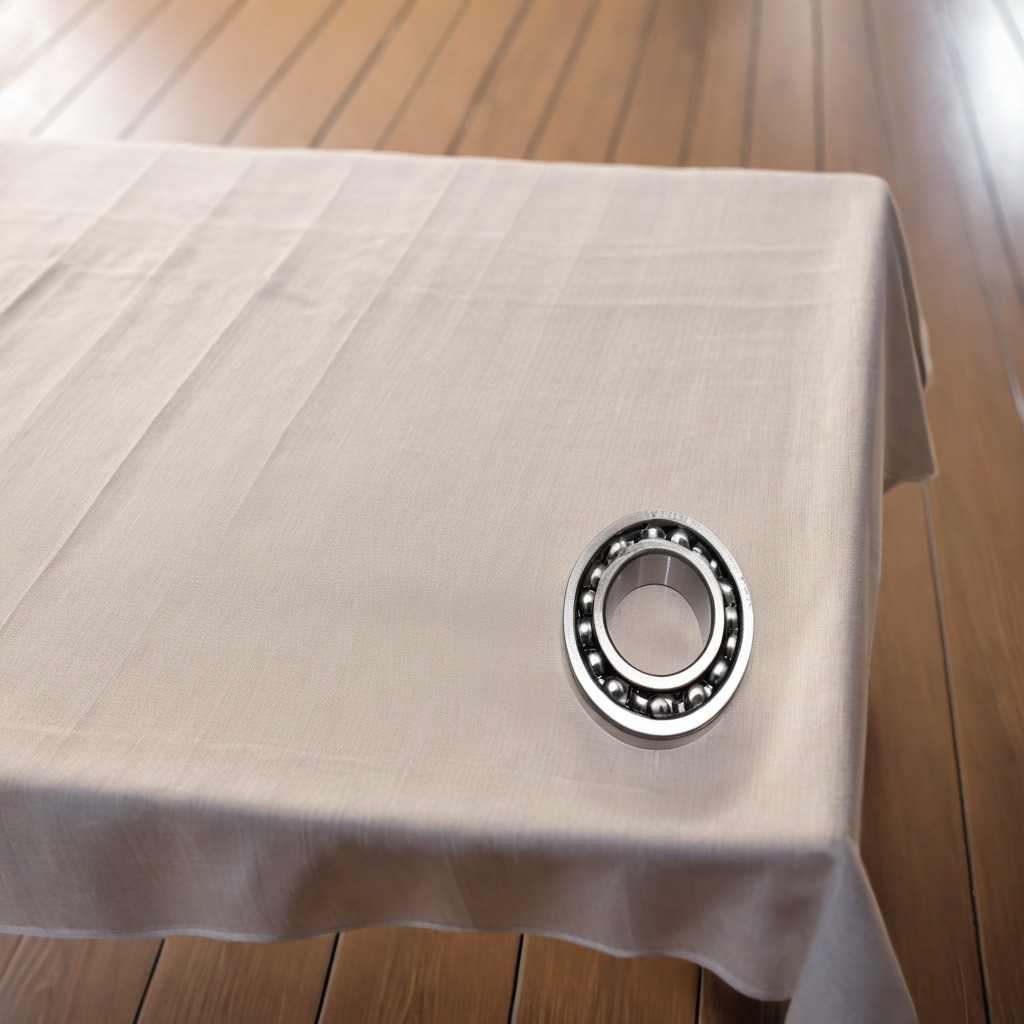
A metal ball bearing is lying on a wooden table.